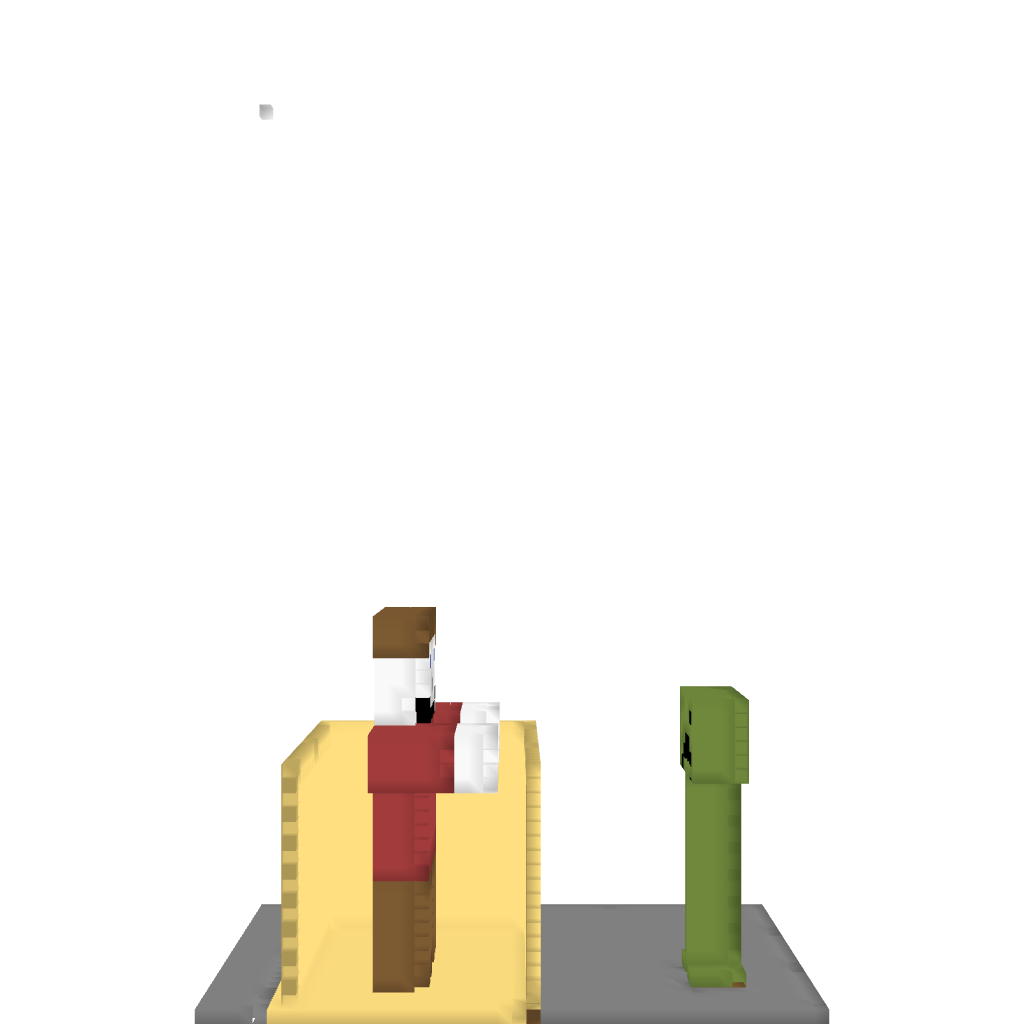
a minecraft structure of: STATUE bad low quality